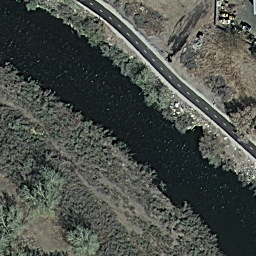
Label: river